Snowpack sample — Loveland Pass, Silver Plume, Colorado, USA (1/12/25, 11:40 AM MST)
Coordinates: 39.66, -105.88
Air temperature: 7 °F
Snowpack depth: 140 cm
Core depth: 10 cm
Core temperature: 41 °F
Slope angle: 11°, slope face: 30°
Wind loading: high
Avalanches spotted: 2
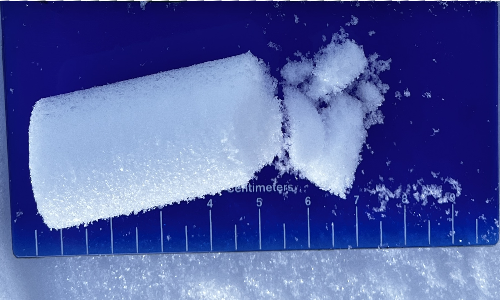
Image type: core
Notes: Pilot using slightly modified coring method that took too large segment for snow profile picturing, advised not to use in higher level models. Two avalanche on south face nearby, partially cloudy with light snow in the last 24 hours. Lots of wind loading on eastern features.